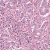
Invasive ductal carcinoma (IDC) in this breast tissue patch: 1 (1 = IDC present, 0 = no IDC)